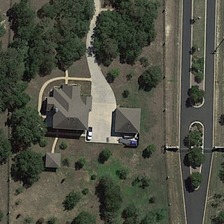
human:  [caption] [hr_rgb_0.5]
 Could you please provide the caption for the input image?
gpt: several buildings are surrounded by some sparse green trees .

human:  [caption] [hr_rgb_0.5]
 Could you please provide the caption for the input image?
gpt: several buildings are surrounded by some sparse green trees .

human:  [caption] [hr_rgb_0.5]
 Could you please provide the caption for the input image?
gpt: several buildings are surrounded by some sparse green trees .

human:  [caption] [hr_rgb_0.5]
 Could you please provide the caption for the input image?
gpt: several buildings are surrounded by some sparse green trees .

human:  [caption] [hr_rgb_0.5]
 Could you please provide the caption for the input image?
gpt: several buildings are surrounded by some sparse green trees .